Question: I'm quite new in .NET applications and I am trying to create a 'TableLayoutPanel' with a 'Label' and two circles:

For doing this, I am creating objects with a label and 2 circles and from above (where I have the TableLayoutPanel) I am trying to add those elements to a cell:
'''
this.cellTableLayoutPanel.Controls.Add(this.devList[rowCount].devNameLabel, 0, rowCount);
this.cellTableLayoutPanel.Controls.Add(this.devList[rowCount].circle_in, 0, rowCount);
'''
Elements: (Label devNameLabel, System.Windows.Shapes.Ellipse circle_in)
I can't figure out how to do this since it doesn't let me add the circle to the table cell. I would like to add the 3 items and add a margin to the left of the cell to set their position.
I have been searching for a while but I haven't found how to perform this. Does anyone knows? Thank you very much!
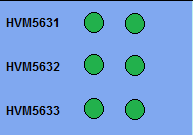
Answer: <URL> is a WPF element and can not be directly hosted on windows forms controls, because it's not a 'Control'.
In Windows Forms, to have a shape on form, you can use <URL> like Line, Oval and Rectangle which are 'Shape' component.
You can drop a 'Shape' on 'Form' or a 'Panel' and use them. But even using a PowerPack 'Shape' You can not host a 'Shape' directly in a 'Control' using code.
While using designer you can drop a 'Shape' on 'Form', but for 'TableLayoutPanel' you can not drop a 'Shape' using designer on 'TableLayoutPanel'!
Also when trying to add a 'Shape' to 'Controls' collection using the code, you will see you can not add it to 'Controls' collection!
?
In fact when you drop a shape on the form, the designer creates an invisible 'ShapeContainer' that owns the 'Shape'. The 'Shape' will be drawn on surface of the 'ShapeContainer' and the 'ShapeContainer' is hosted on 'Form' or 'Panel'. It's the designer trick.
For 'TableLayoutPanel' this feature is not implemented in designer.
You can add the 'Shape' to a 'ShapeContainer' and then add the 'Panel' to 'TableLayoutPanel':
'''
var container = new ShapeContainer();
var oval = new OvalShape(container) { Width = 20, Height = 20 };
this.tableLayoutPanel1.Controls.Add(container, 0, 0);
'''
Yes, as an alternative, you can create your custom Oval control simply by deriving from a 'Control' and overriding 'OnPaint' method.